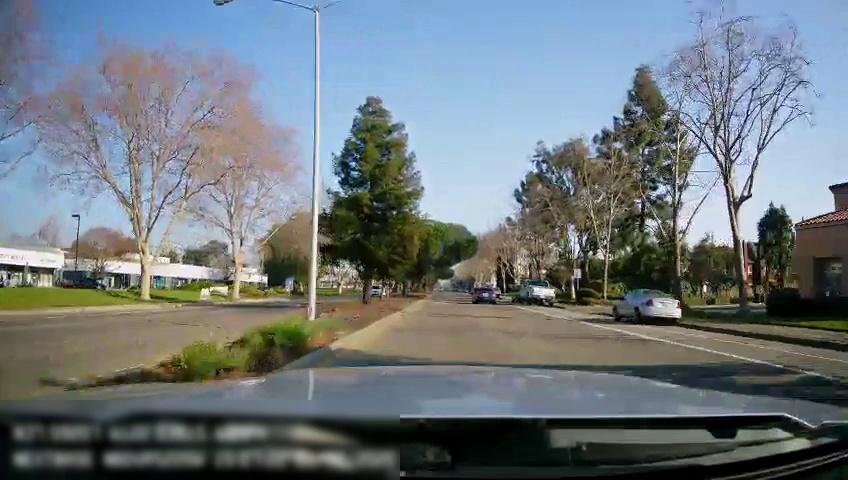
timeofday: Day
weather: Sunny
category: Drivable Space
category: Drivable Space
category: Vehicles | Car
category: Vehicles | Truck
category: Vehicles | Car
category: Vehicles | Car
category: Vehicles | Car
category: Lanes | Current Lane
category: Lanes | Alternate Lane
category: Traffic | Signs